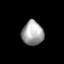
Tissue: lung
Cell type: Epithelial cells
Senescence score: 0.2392
Nuclear area (px): 510
Mean DAPI intensity: 163.08